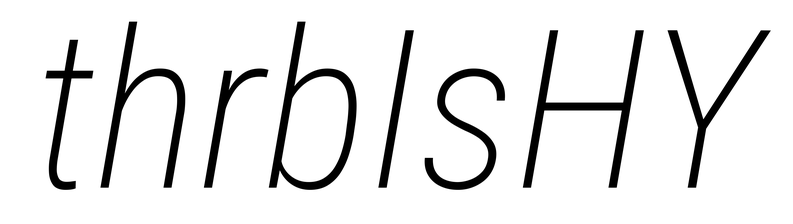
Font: Roboto-Italic_Condensed_ExtraLight_Italic